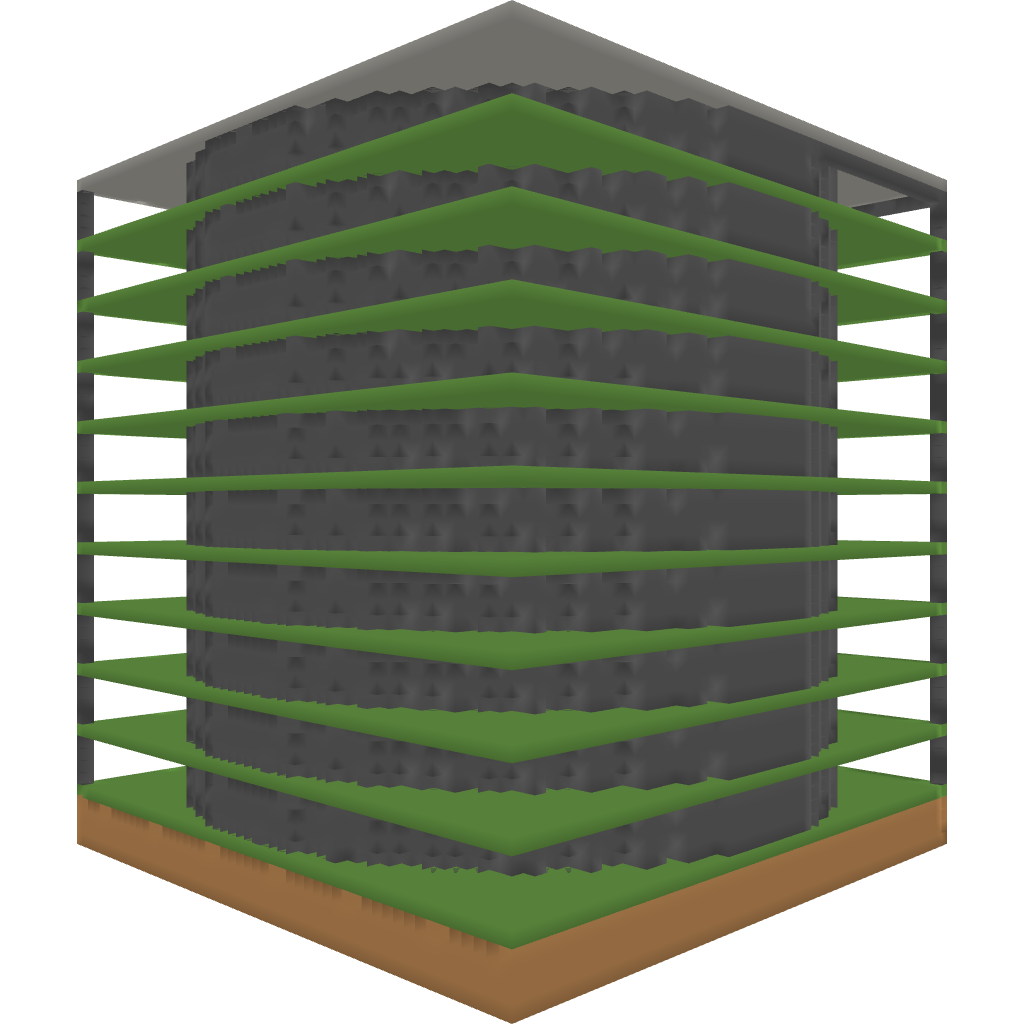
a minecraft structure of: Super Spleef arena